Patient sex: M
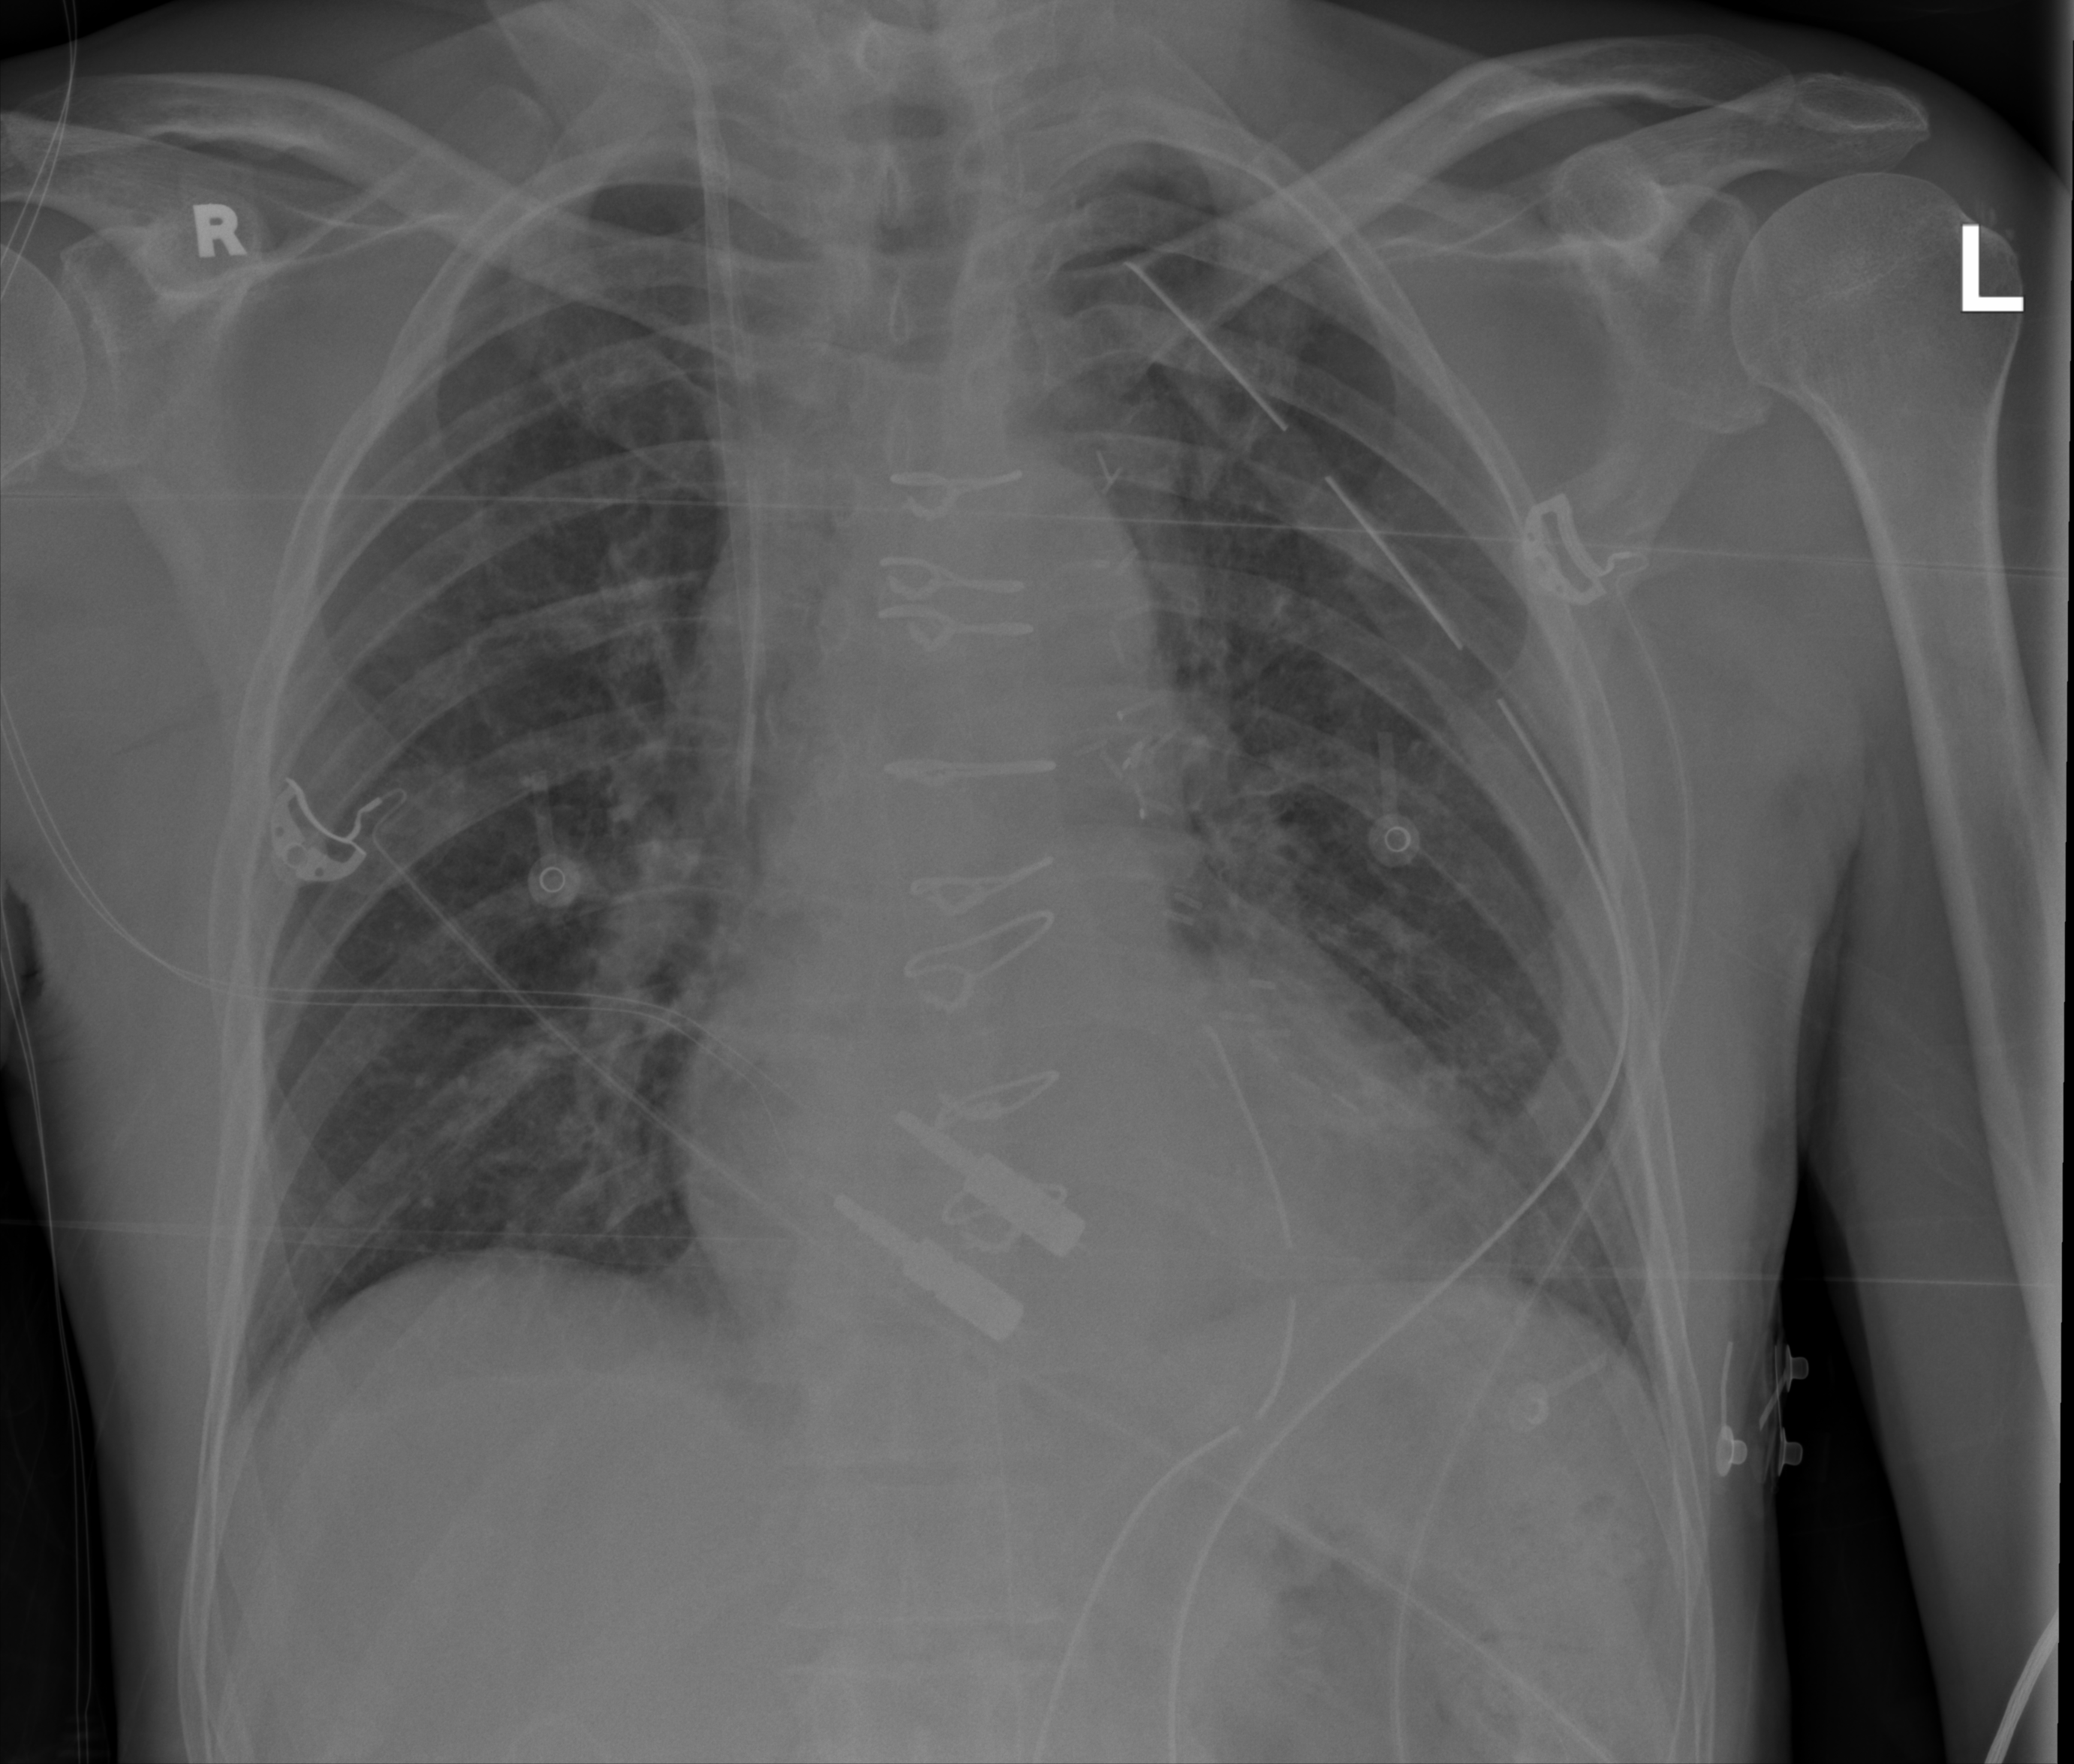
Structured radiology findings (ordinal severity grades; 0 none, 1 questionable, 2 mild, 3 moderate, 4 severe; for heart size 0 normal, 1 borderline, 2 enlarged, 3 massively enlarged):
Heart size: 1
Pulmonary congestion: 2
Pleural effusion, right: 0
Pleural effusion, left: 0
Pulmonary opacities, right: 0
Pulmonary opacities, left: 0
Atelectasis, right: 0
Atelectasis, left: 0